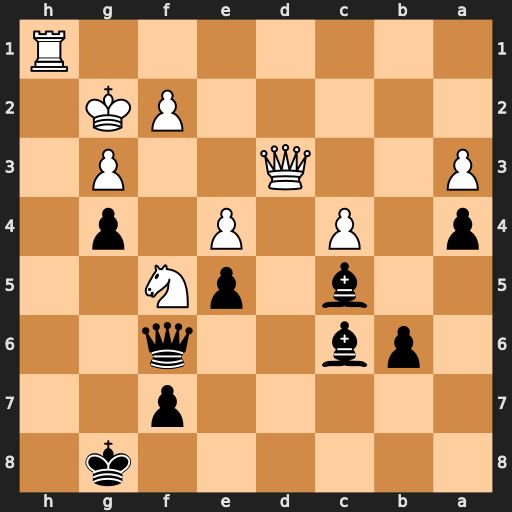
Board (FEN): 6k1/5p2/1pb2q2/2b1pN2/p1P1P1p1/P2Q2P1/5PK1/7R
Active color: b
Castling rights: -
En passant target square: -
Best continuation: Qxf5 Qd8+ Bf8